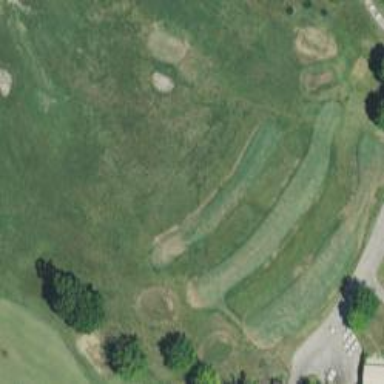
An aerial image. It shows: Grassy area designated as golf tee.